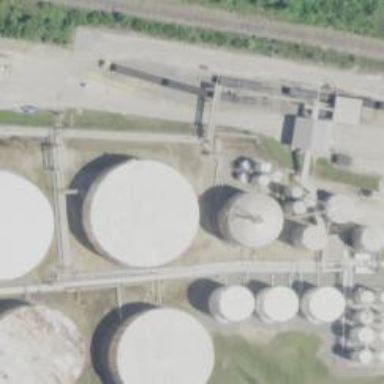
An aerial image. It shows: Storage tank that is man-made.